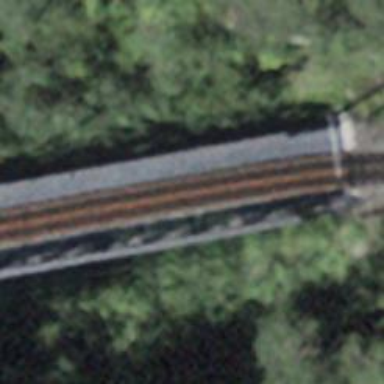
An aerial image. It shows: Narrow-gauge railway bridge with contact line electrification.